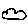
Label: cloud